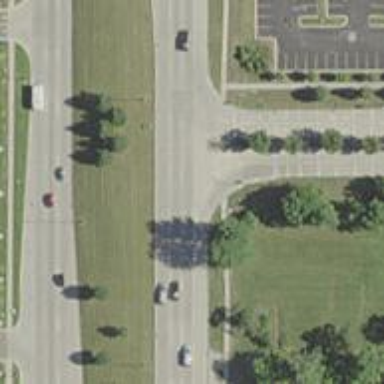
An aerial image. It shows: Secondary road.